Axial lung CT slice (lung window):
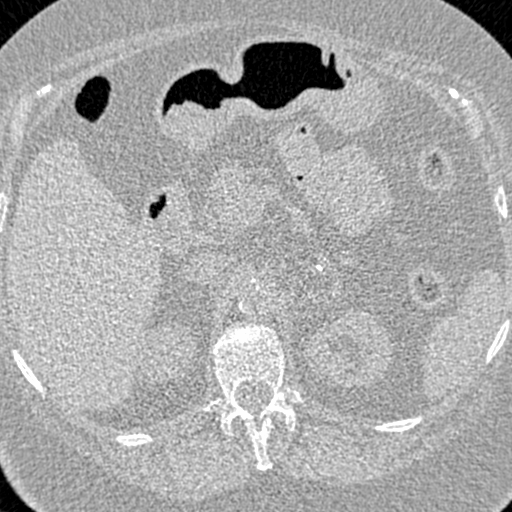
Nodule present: no